Question: Following is my code to display a simple Alert Dialog, when a button is clicked,
'''
AlertDialog.Builder newImage = new AlertDialog.Builder( MyActivity.this, AlertDialog.THEME_HOLO_LIGHT );
newImage.setTitle( "Select Image" );
final ArrayAdapter<String> arrayAdapter = new ArrayAdapter<String> ( MyActivity.this, android.R.layout.simple_list_item_1 );
arrayAdapter.add( "Take from camera" );
arrayAdapter.add( "Select from gallery" );
newImage.setAdapter(arrayAdapter, new DialogInterface.OnClickListener()
{
@Override
public void onClick( DialogInterface dialog, int which )
{
}
});
'''
This code, display output like below image,
>
It shows list item in white color, that's why it is not visible. I want to change the list item's color to black.
What should I do for this ?
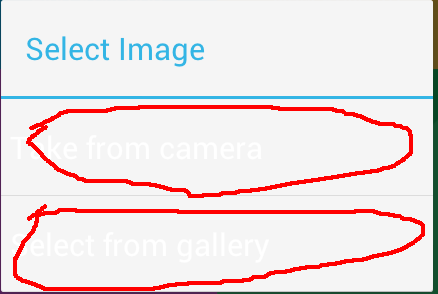
Answer: '''
final ArrayAdapter<String> arrayAdapter = new ArrayAdapter<String> ( MyActivity.this, android.R.layout.simple_list_item_1 ) {
@Override
public View getView(int position, View convertView, ViewGroup parent) {
View view = super.getView(position, convertView, parent);
TextView text1 = (TextView) view.findViewById(android.R.id.text1);
text1.setTextColor(Color.BLACK);
return view;
}
};
'''
Simply override the getview of the 'ArrayAdapter' and find the textView to change the color